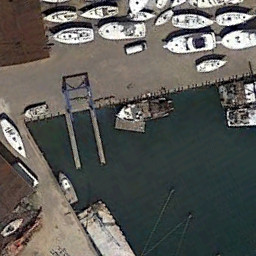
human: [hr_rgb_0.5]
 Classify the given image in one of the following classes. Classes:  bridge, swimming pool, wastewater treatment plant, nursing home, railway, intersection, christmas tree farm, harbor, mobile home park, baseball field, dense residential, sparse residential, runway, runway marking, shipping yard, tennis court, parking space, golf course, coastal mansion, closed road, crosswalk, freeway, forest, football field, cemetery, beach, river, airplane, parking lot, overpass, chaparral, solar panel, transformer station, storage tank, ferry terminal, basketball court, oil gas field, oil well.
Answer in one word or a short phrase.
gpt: ferry terminal